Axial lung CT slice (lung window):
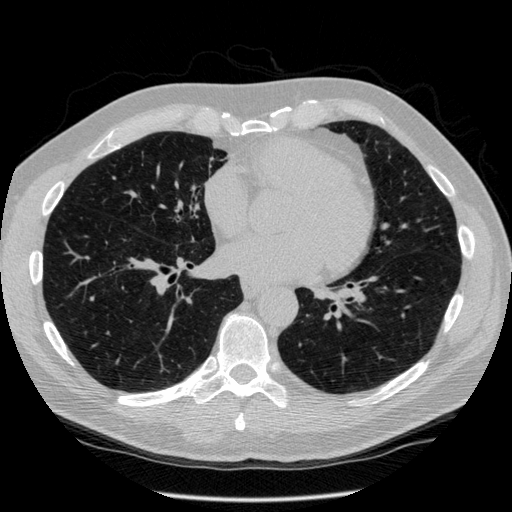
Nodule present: no